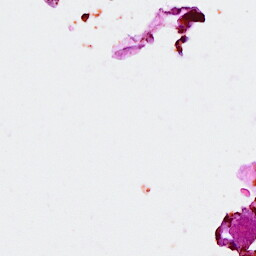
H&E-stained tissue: Breast